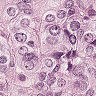
Metastatic tissue present: yes